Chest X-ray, AP view. Patient: 71 years old, sex M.
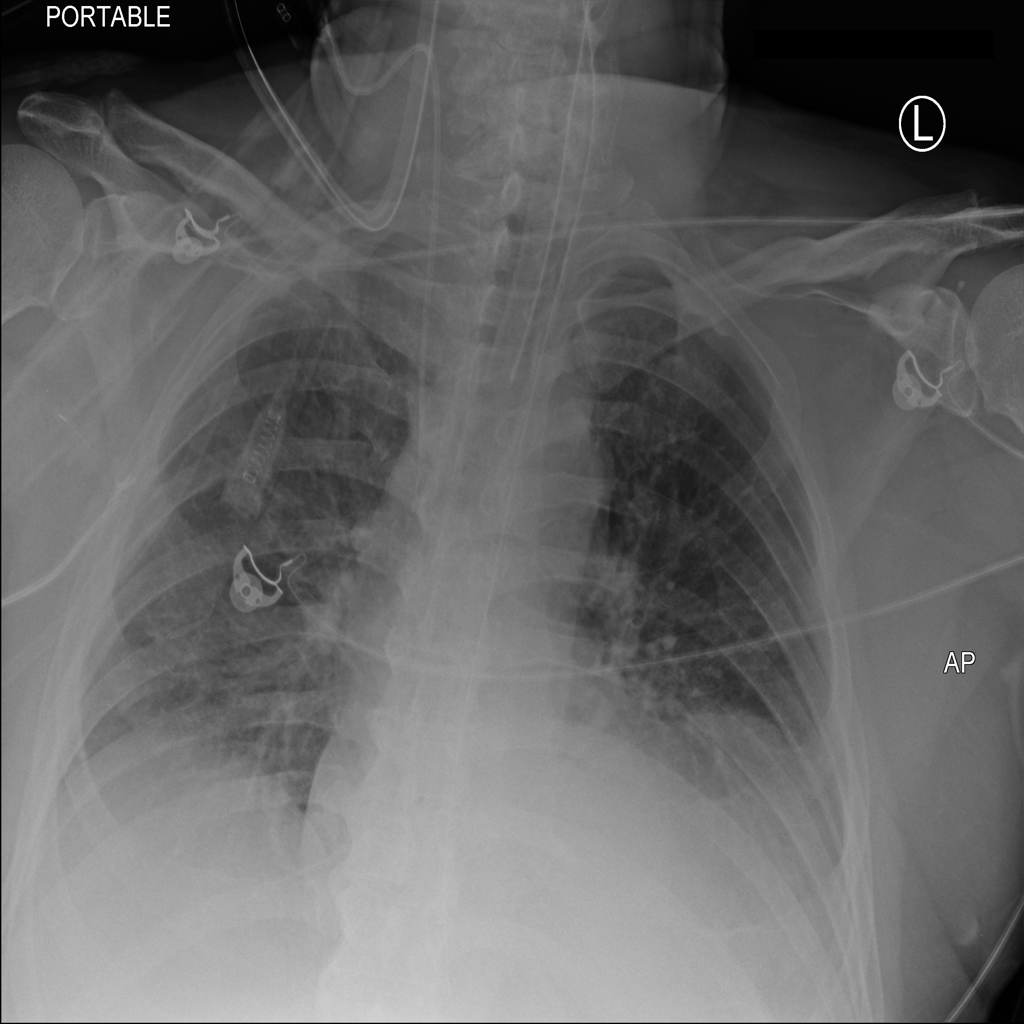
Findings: Atelectasis